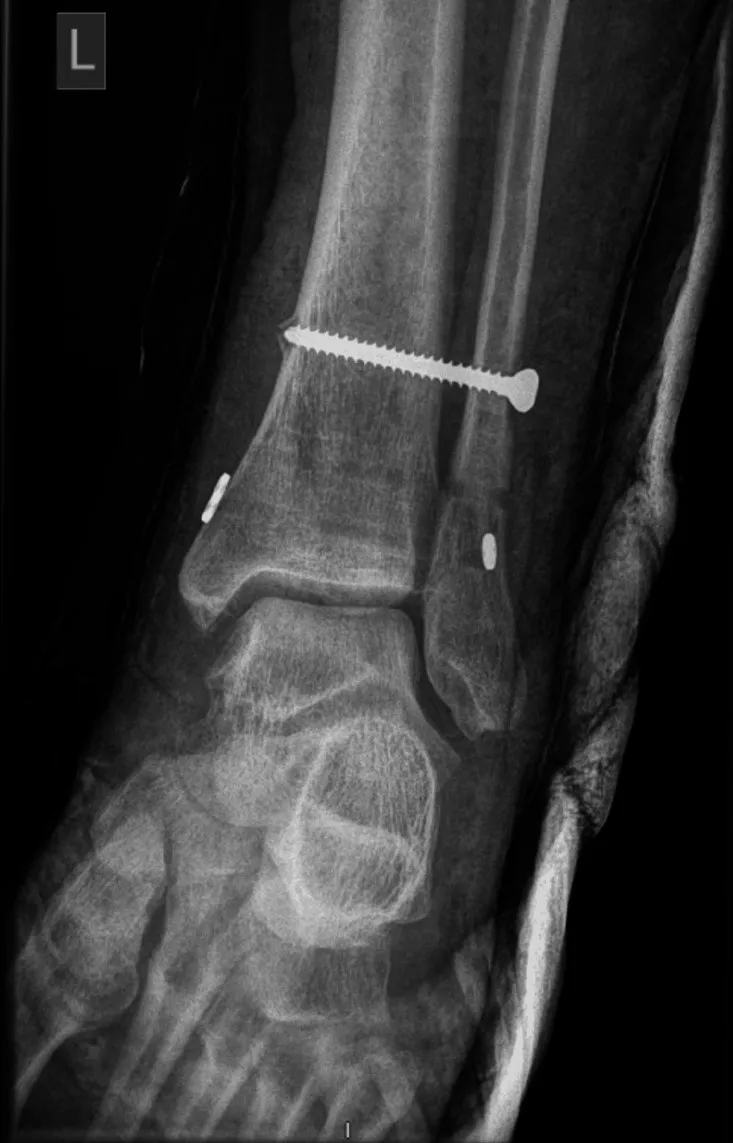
Revision left ankle syndesmosis fixation with 46 mm cortical screw and ArthrexTM Knotless Syndesmosis TightRope.
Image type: radiology (x_ray)